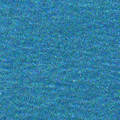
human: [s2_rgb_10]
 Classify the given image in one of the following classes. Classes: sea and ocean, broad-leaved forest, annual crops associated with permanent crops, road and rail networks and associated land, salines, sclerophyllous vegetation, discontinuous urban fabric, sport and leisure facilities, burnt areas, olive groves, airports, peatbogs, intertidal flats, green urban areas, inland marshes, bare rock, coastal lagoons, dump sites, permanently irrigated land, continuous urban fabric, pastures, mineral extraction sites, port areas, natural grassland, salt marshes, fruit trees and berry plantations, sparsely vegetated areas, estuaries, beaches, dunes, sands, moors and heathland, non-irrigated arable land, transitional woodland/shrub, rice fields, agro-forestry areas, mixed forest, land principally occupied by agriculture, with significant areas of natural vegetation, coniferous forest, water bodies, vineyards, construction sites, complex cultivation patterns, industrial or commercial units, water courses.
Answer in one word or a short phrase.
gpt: sea and ocean